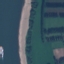
Land use / land cover: River